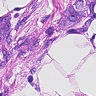
Metastatic tissue present: yes